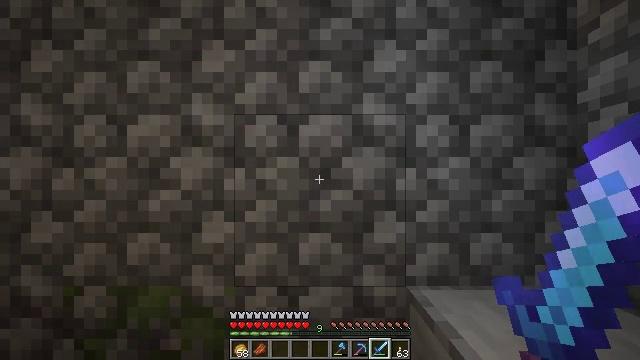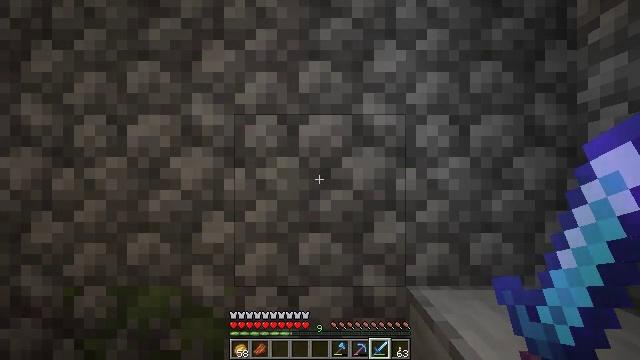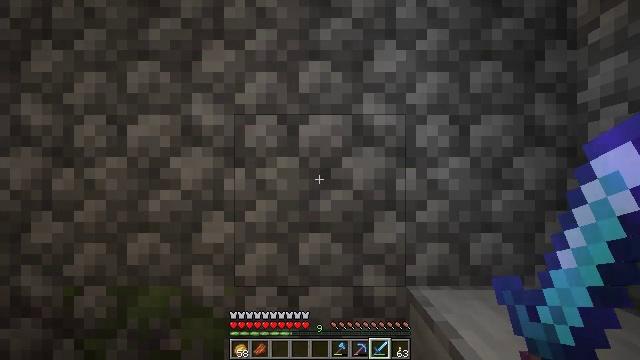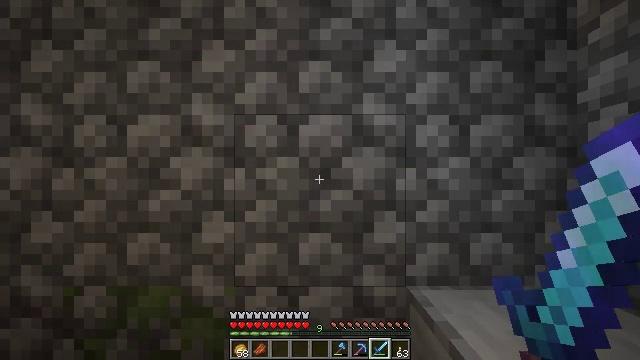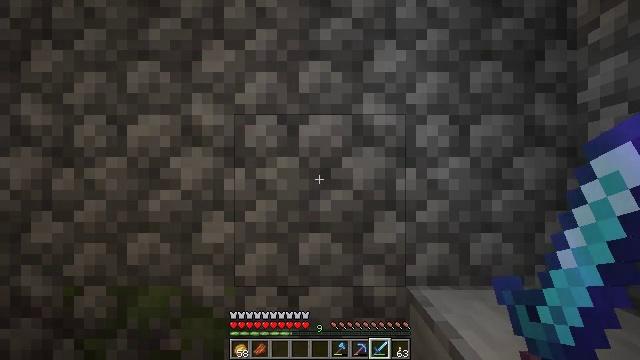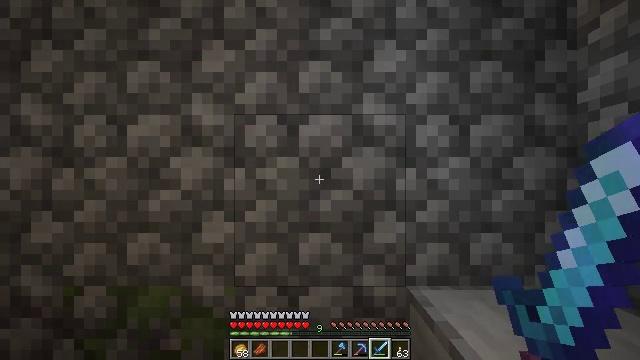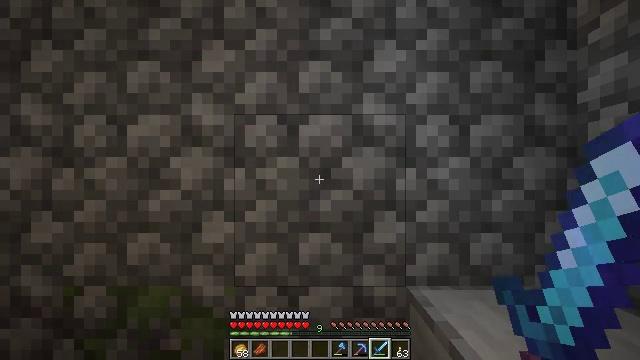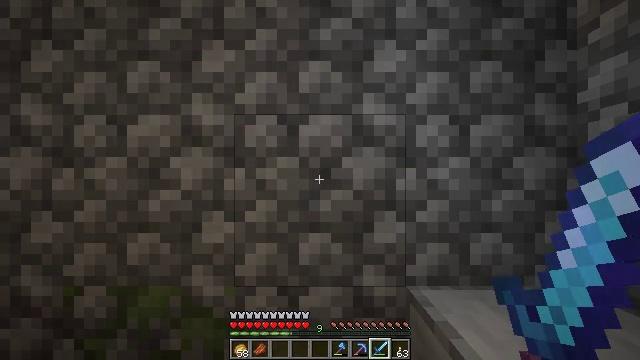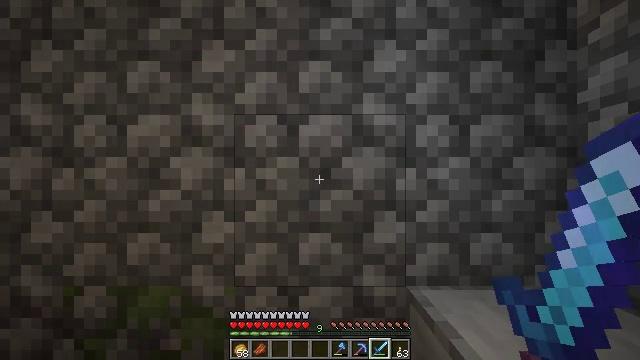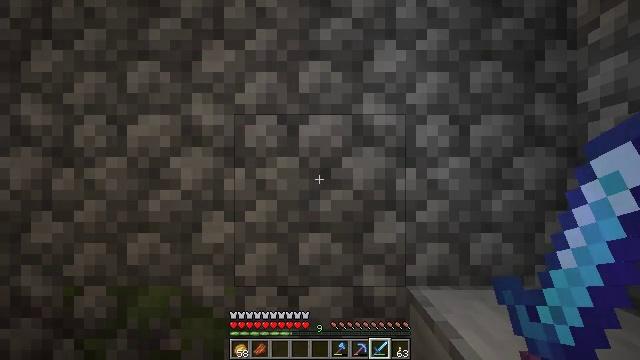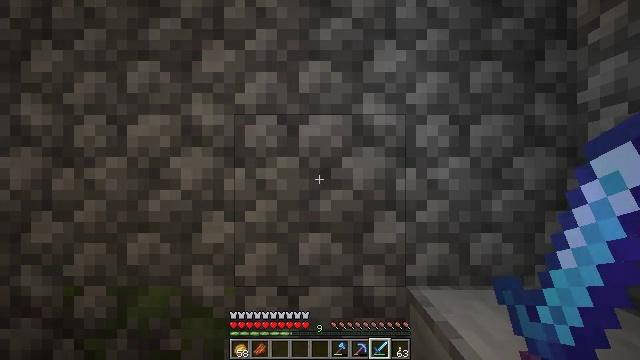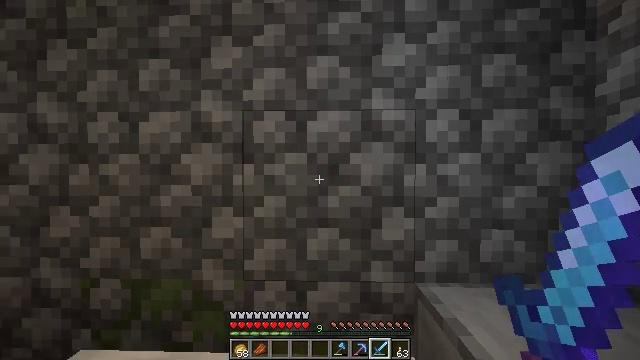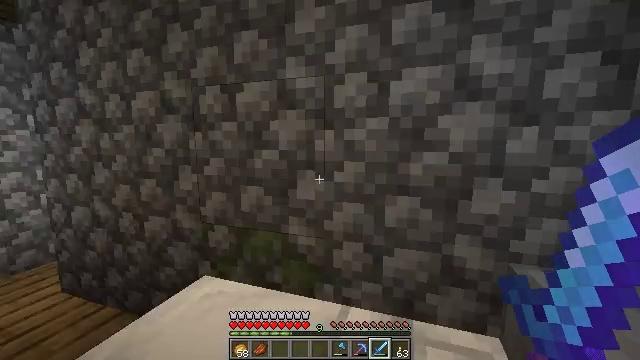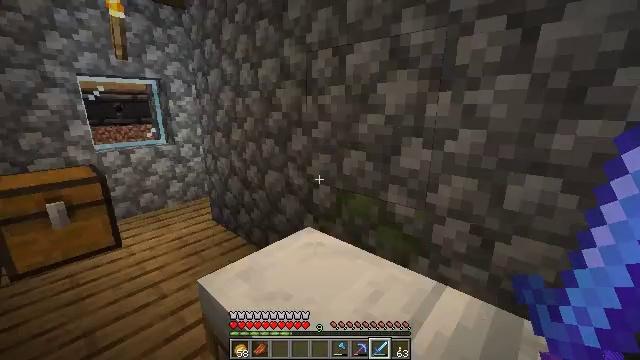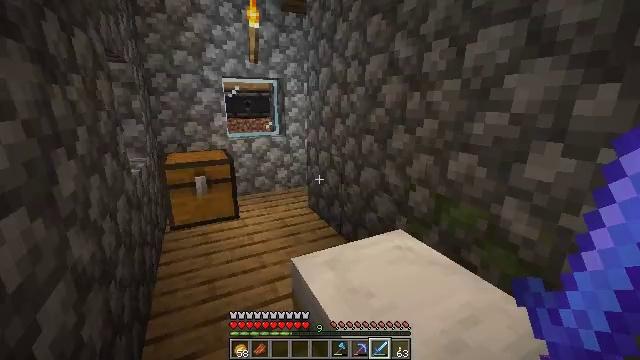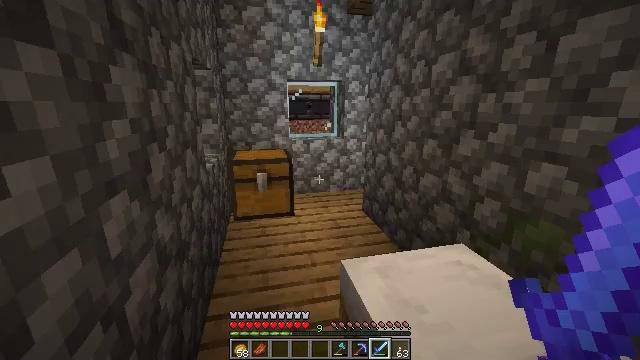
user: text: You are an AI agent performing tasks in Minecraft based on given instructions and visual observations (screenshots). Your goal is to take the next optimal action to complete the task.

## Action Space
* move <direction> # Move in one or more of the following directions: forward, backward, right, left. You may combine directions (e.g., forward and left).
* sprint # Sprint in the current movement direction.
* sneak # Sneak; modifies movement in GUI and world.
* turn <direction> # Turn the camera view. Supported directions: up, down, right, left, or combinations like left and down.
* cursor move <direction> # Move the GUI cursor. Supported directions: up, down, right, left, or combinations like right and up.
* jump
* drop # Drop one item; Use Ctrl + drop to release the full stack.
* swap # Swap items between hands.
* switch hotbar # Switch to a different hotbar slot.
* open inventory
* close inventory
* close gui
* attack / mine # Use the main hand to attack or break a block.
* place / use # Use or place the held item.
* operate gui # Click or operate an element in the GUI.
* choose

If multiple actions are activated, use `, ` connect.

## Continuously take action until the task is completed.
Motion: motion action
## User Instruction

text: Mine a chest to move it.
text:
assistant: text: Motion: no_op
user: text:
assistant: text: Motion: no_op
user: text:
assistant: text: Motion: no_op
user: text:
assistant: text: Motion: no_op
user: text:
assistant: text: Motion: no_op
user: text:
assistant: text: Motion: no_op
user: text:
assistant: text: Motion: no_op
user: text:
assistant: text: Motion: no_op
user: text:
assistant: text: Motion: no_op
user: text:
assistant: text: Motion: no_op
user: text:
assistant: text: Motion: turn left
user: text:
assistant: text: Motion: turn left and down
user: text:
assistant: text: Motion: turn left and down
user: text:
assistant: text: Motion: turn left
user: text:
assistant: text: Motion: turn left
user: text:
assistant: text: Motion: turn left and up
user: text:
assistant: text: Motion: turn left
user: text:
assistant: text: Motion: no_op
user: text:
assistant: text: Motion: no_op
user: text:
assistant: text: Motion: no_op
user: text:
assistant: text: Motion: no_op
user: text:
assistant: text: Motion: no_op
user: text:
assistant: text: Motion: turn left
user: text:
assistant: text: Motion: turn left and up
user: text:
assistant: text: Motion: move forward
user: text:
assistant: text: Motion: move forward, turn down
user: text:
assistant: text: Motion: move forward, turn left and down
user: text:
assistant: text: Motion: move forward, turn left and down
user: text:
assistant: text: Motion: move forward, turn down
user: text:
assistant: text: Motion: use / place